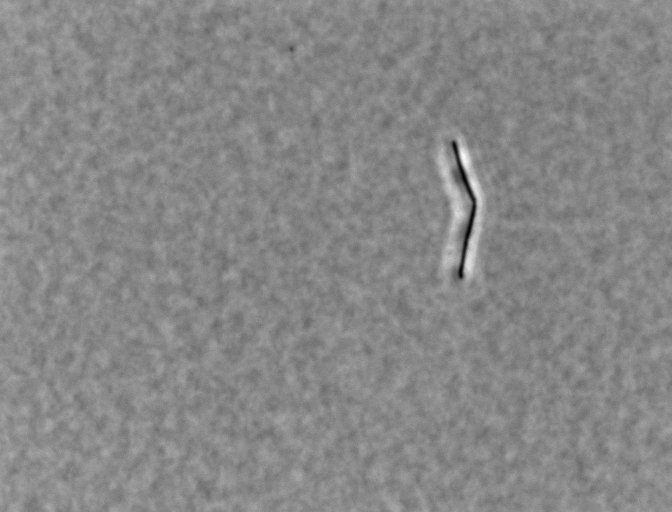
Phase contrast microscopy, 60x objective, 3 h incubation